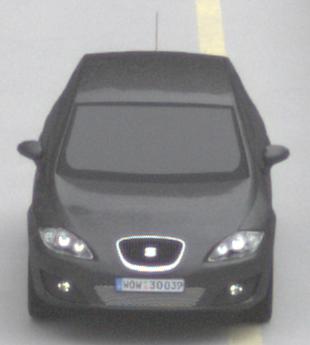
Make: SEAT
Model: Leon 1.4
Detailed model: Leon (1P)
Model produced from: 2009/04
Model produced until: 2010/08
Doors: 5
Color: gray
Road condition: dry road
Daytime: morning or afternoon
Contrast: low contrast